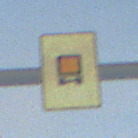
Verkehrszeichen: KennzeichnungspflichtigeFahrzeugeGefaehrlicheGueterOhnePfeilsymbol
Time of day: SunriseSunset
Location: Outdoor (Nature)
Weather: PartlyCloudy
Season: NotSpecified
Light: Natural